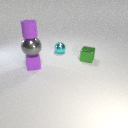
small cyan metal sphere to the left of small green metal cube